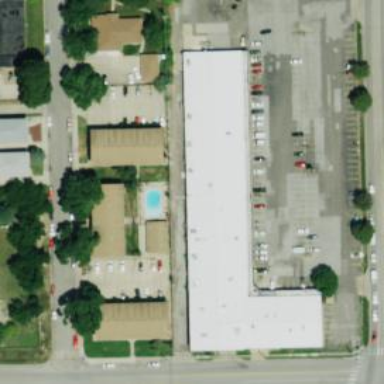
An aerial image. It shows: Retail building.